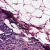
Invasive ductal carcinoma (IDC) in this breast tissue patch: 1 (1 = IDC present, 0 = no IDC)